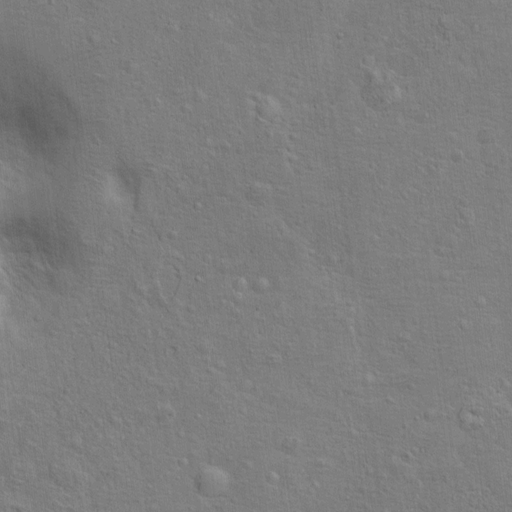
Classes present: Background, Cone